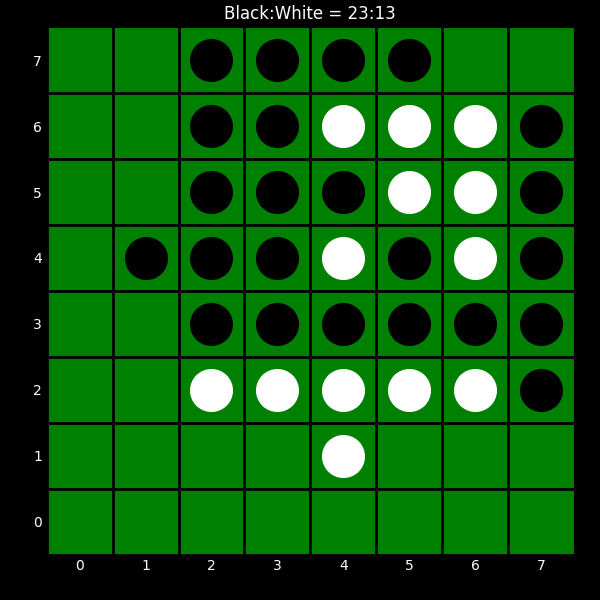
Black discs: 23
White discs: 13